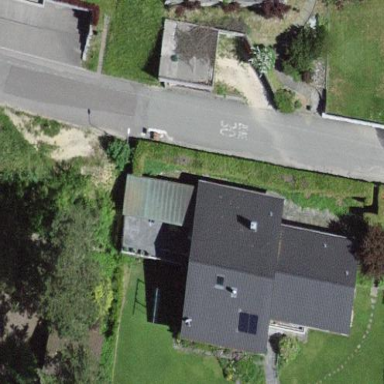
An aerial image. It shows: Residential building.